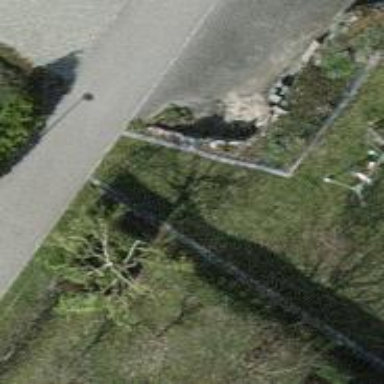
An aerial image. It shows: Hedge barrier.